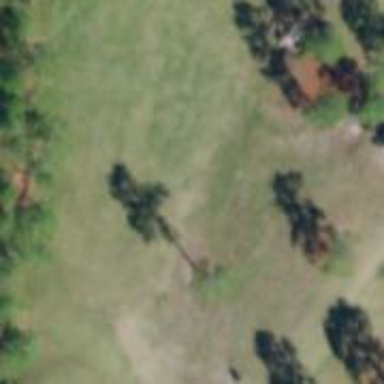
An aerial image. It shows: Rough grassy area used for golf.